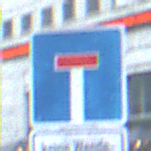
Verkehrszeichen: Sackgasse
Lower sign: HinweisGeaenderteVorfahrtVerkehrsfuehrungVerkehrsregelung3
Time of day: MorningAfternoon
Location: Outdoor (Urban)
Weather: PartlyCloudy
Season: NotSpecified
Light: Natural